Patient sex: M
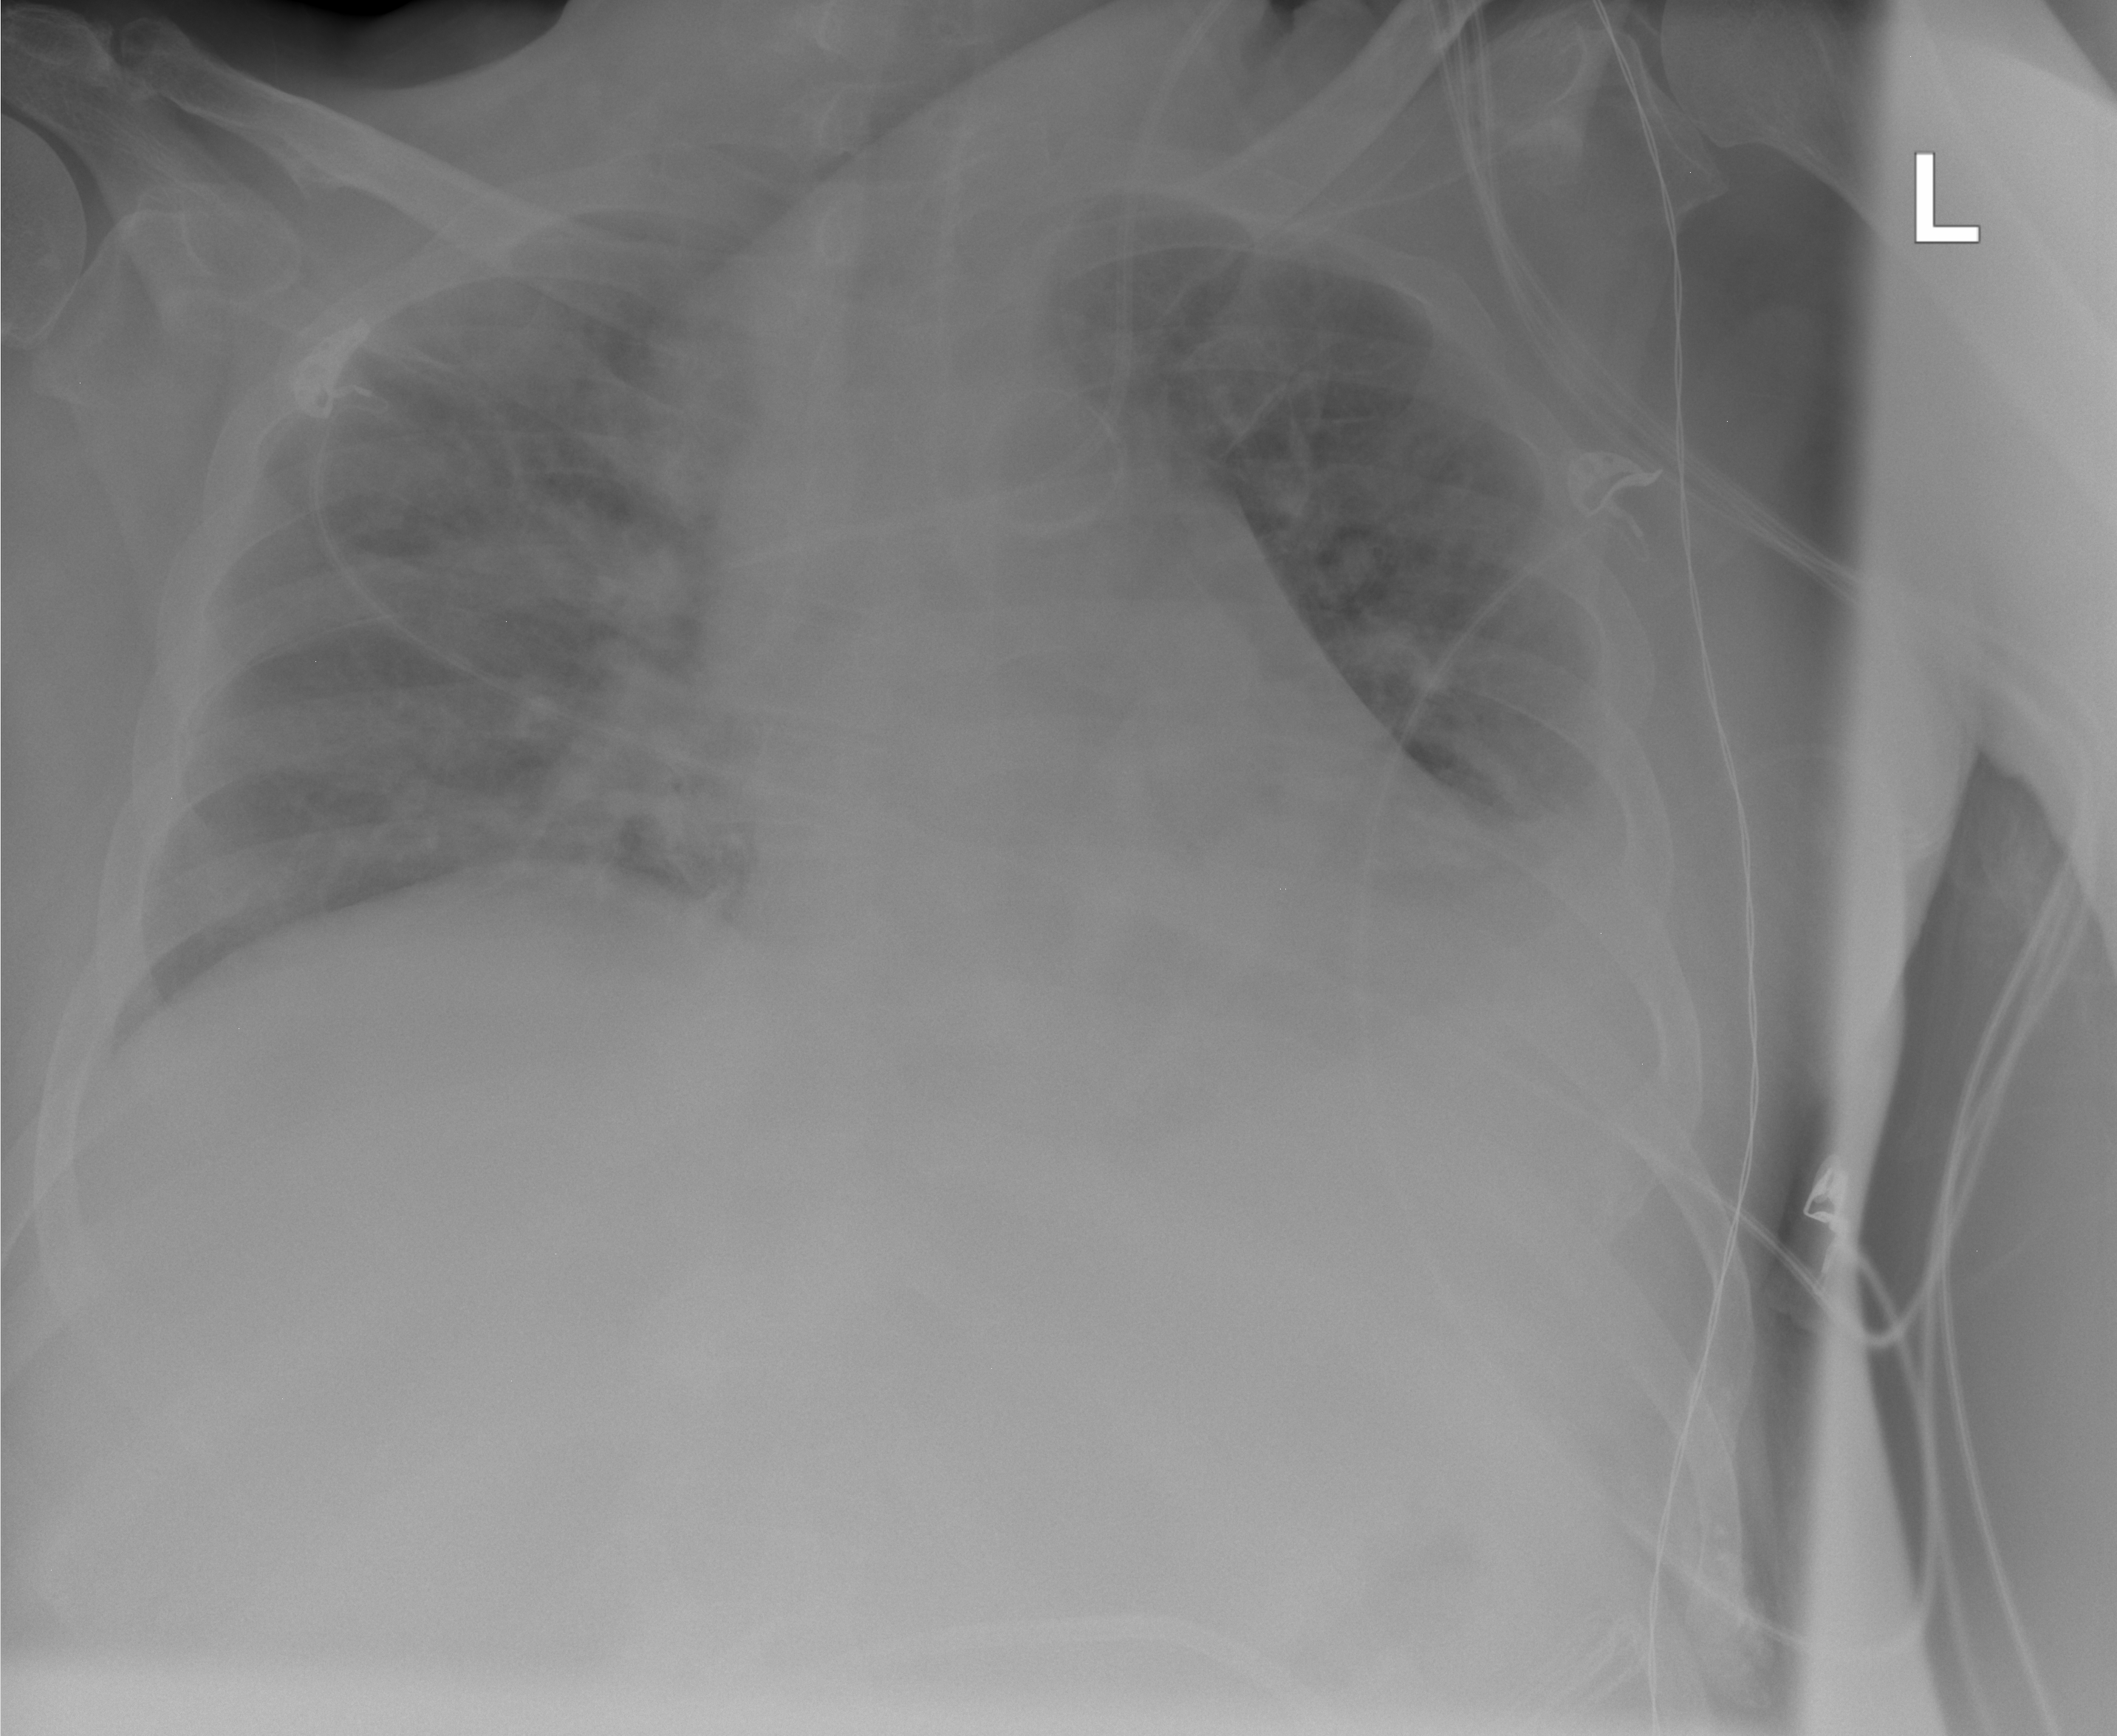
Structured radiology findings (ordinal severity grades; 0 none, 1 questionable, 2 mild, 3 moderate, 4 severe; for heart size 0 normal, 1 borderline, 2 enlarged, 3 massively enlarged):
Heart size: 2
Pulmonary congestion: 0
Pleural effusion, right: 0
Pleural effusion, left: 2
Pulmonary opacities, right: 2
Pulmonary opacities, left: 0
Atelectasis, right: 0
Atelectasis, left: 2